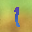
Label: 1